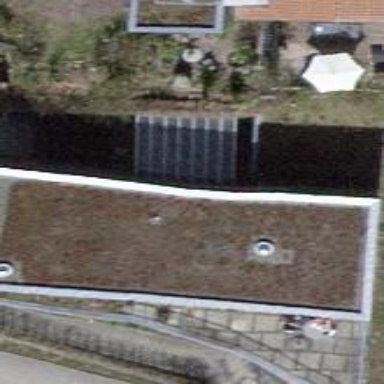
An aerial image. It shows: House with flat roof.